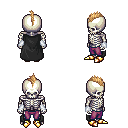
a pixel art fantasy rpg character, male body template, skeleton, black cape, magenta pants, light blonde mohawk hairstyle, white cloth bracers, gold boots, four views (front, back, left, right), 2x2 character sprite sheet, small pixel art, hard edges, no anti-aliasing